Question: I have the following two Sub defined in my Word Addin (.dotm) which I have put in StartUp directory
'''
Public Sub SayHi1()
MsgBox "Hi......."
End Sub
Public Sub SayHi2(ByVal n As String)
MsgBox "Hi " & n
End Sub
'''
Then from a new document I am able to call 1st Sub without argument as below:
'''
Sub AppRun_AddIn_NoArg()
Application.Run "MyProject.Module1.SayHi1"
End Sub
'''
But when I try to run the 2nd Sub with argument I get error saying "Object doesn't support this property or method"
'''
Sub AppRun_AddIn_WithArg()
Application.Run "MyProject.Module1.SayHi2", "Tejas"
End Sub
'''
Error Message:

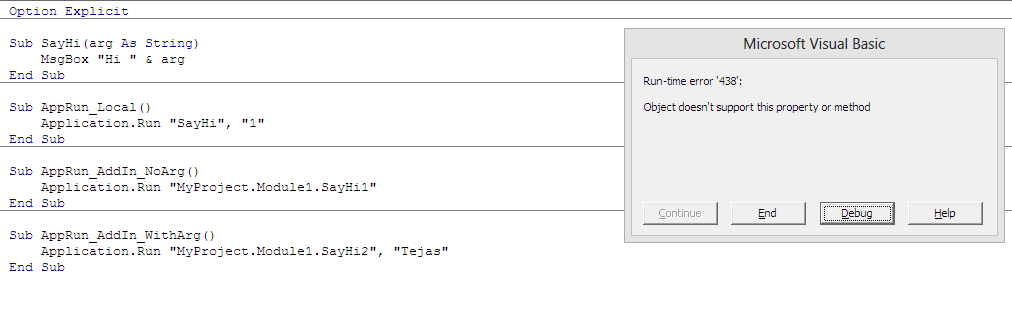
Answer: This appears to be long-standing problem with Word.
As <URL>:
>
You have included a template name as part of the Macroname argument string.
Remove the template name from the Macroname argument.
To avoid naming conflicts among referenced projects, give your procedures unique names, so that you can call a procedure without specifying a project or module.